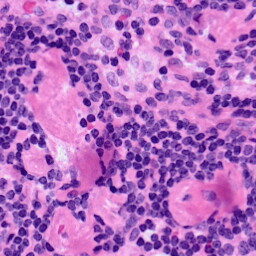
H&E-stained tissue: LymphNode